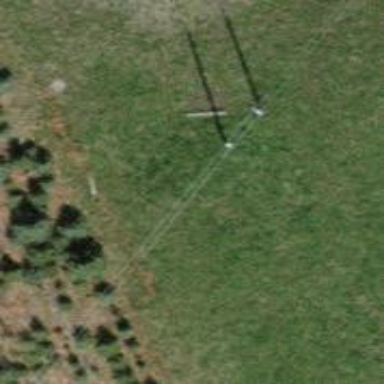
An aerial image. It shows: Minor power line.